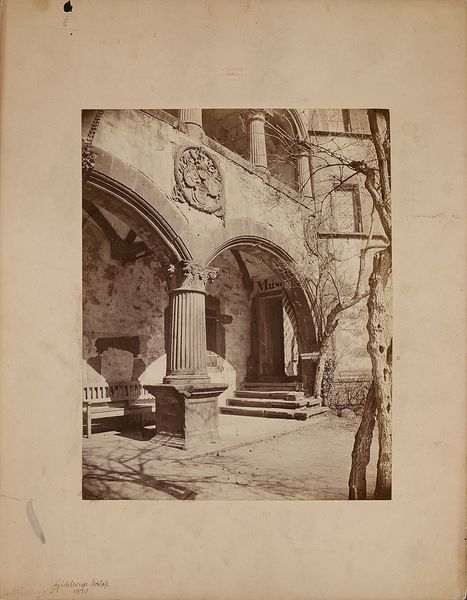
Titel: Heidelberger Schloss
Künstler: Georg Maria Eckert
Standort: Hamburg
Institution: Museum für Kunst und Gewerbe Hamburg
Schlagwörter: schloss, bogen, foto, fotografie, photographie, burg, photo, wappen, archivolte, architekturfotografie, albumin, lichtbild, architekturphotographie, bildwerke, angewandte und bildende kunst, hessische systematik, schwarzweißpositivverfahren, silbersalzverfahren, schwarzweißfotografie, albuminpapier